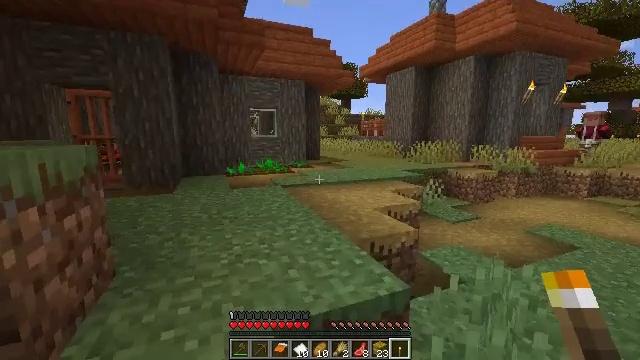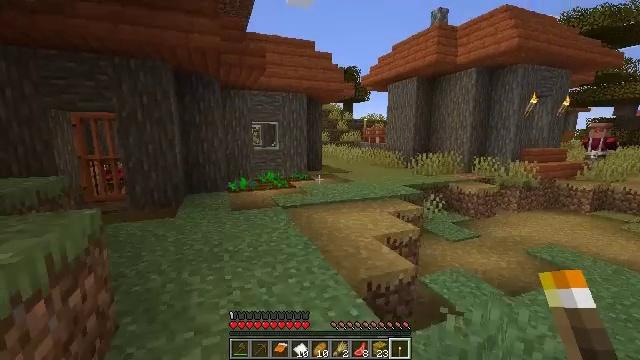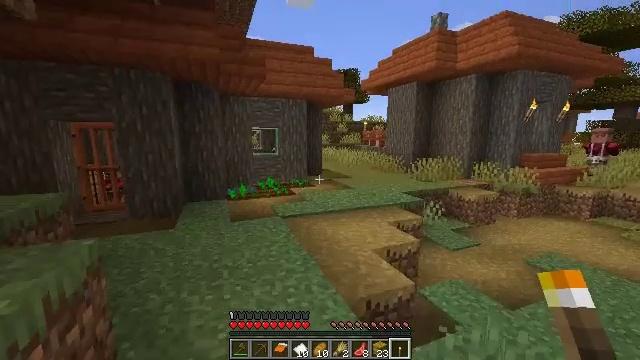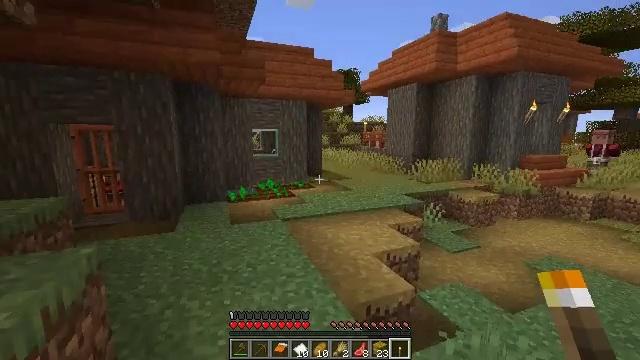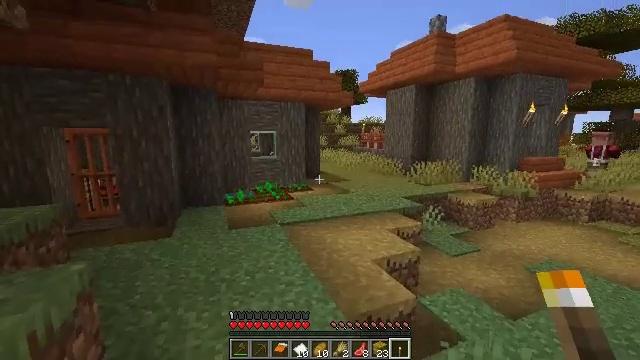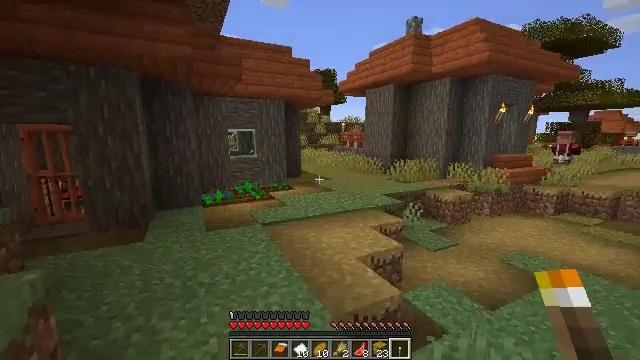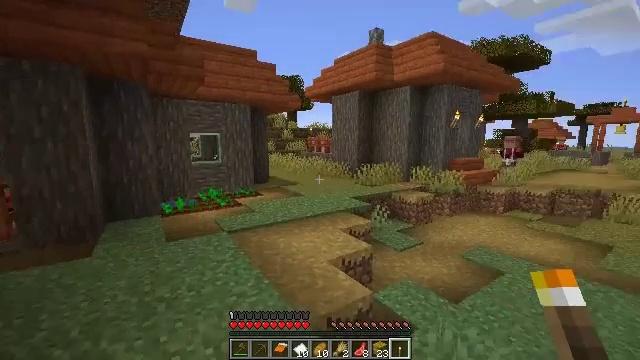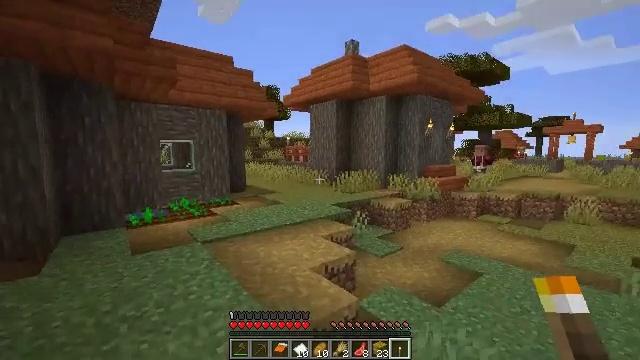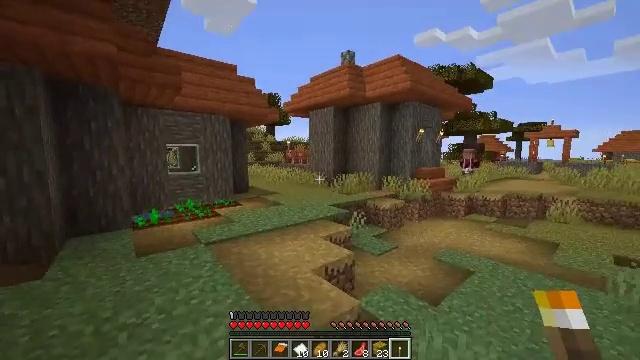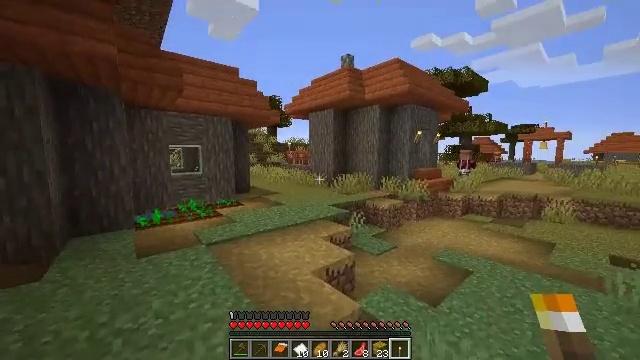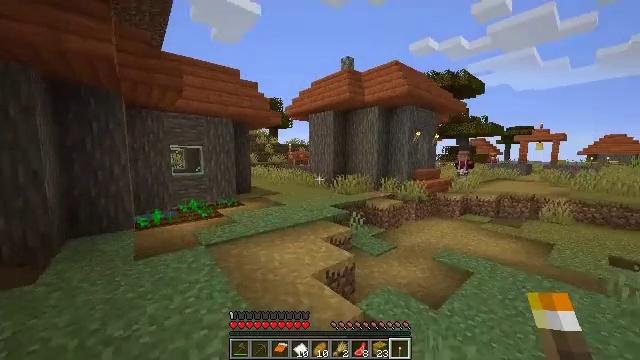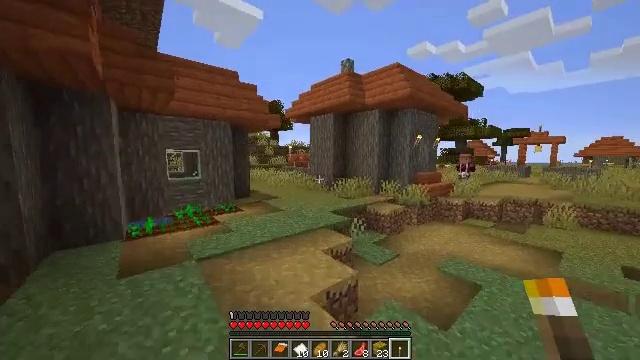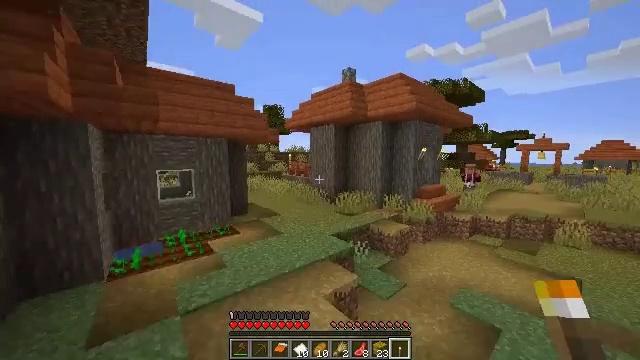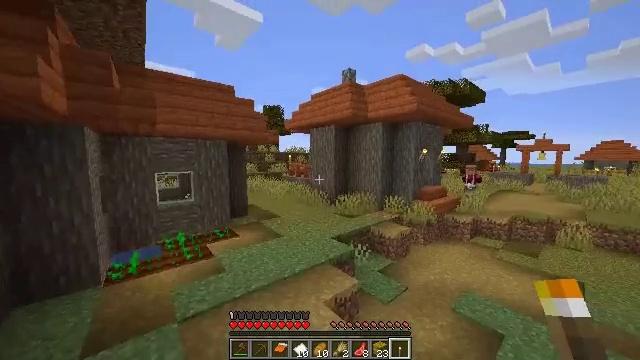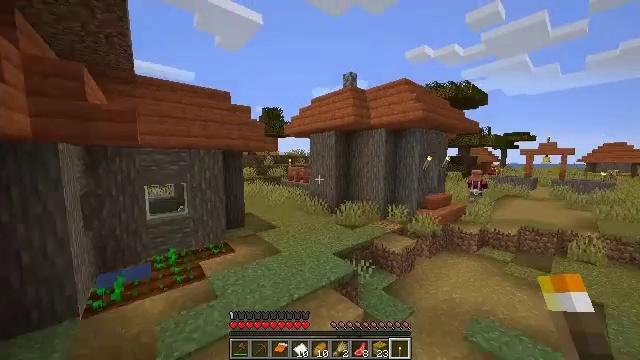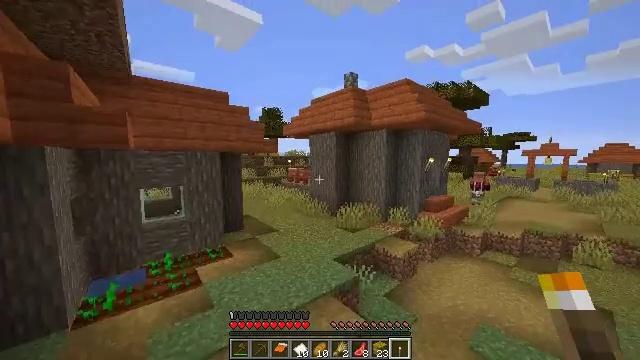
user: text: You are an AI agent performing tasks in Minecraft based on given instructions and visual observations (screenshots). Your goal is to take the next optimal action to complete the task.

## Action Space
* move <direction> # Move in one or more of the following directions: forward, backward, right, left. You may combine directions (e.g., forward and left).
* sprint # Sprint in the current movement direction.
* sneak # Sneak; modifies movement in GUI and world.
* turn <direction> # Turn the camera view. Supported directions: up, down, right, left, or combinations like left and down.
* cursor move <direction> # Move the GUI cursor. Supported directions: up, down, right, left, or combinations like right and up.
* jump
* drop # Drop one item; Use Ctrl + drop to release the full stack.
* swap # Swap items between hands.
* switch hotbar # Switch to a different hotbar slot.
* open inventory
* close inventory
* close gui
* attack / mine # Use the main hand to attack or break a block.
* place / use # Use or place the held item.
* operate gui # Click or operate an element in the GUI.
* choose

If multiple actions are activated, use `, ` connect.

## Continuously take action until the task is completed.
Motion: motion action
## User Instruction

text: Left click on the blast furnace to break it.
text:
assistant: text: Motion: move forward and move left, jump
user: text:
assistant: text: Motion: move forward and move left
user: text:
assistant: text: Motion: move forward and move left
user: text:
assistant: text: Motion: move forward and move left
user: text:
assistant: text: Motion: move forward and move left, turn right
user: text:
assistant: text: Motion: move forward, turn right and up
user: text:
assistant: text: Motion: move forward, sprint, turn right and up
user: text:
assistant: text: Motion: move forward, sprint
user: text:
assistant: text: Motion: move forward, sprint
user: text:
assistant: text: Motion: move forward, sprint
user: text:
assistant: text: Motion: move forward, sprint, jump
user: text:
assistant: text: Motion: move forward, jump
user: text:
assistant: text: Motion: move forward, jump
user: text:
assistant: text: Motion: move forward, jump
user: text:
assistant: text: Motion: move forward, jump
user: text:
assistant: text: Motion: move forward, jump
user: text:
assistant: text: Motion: move forward, jump
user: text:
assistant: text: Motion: move forward, jump
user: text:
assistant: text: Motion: move forward, jump
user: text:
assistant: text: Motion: move forward, turn left, jump
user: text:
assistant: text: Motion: move forward, turn left, jump
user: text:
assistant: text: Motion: move forward, turn left, jump
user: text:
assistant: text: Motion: move forward, turn left, jump
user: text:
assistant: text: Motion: move forward, turn left, jump
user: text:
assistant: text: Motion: move forward, turn left, jump
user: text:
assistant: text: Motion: move forward, jump
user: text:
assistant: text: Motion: move forward, jump
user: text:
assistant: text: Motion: move forward, jump
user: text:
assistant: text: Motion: move forward, jump
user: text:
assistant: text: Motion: move forward, jump